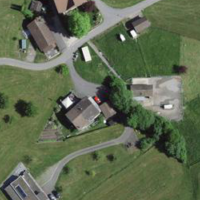
EUNIS habitat code: 24
Species observed at this site:
Vicia sepium
Cardamine pratensis
Lathyrus pratensis